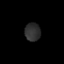
Tissue: prostate
Cell type: T cells
Senescence score: 0.3541
Nuclear area (px): 279
Mean DAPI intensity: 46.613